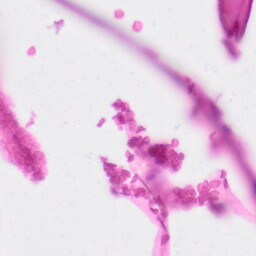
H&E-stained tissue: Skin